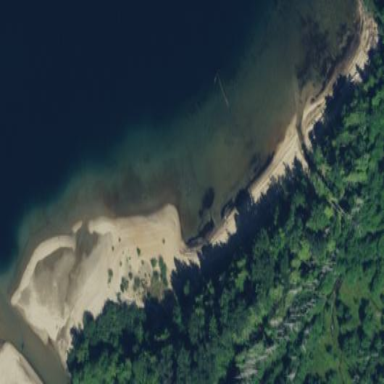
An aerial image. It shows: Sandy beach with natural surroundings.